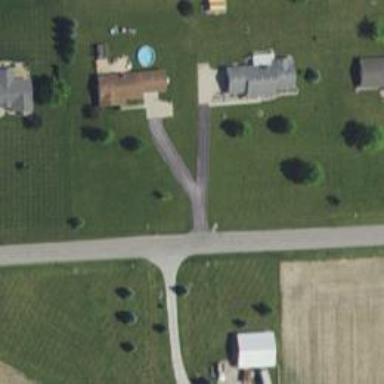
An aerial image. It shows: Driveway.